Question: I am using Lazarus 0.9.30.2.
I have a standard TForm with a standard TStringGrid on it. The string grid has no columns or rows on it at design time. In the Object Inspector the following values are set.
'''
ColCount = 0
Columns = 0
FixedCols = 0
FixedRows = 0
RowCount = 0
'''
I want to add a number of TGridColumns at run time, and have been able to do so but always get a fixed column, which I don't want. I have written code very similar to the sample below to do so. When I compile and run it I get the following.

How do I get rind of the fixed column at run time and just leave the remaining columns?
'''
unit test;
{$mode objfpc}{$H+}
interface
uses
Classes, SysUtils, FileUtil, Forms, Controls, Graphics, Dialogs, Grids;
type
TForm1 = class(TForm)
SgGrid: TStringGrid;
procedure FormCreate(Sender: TObject);
end;
var
Form1: TForm1;
implementation
{$R *.lfm}
procedure TForm1.FormCreate(Sender: TObject);
var
GridColumn : TGridColumn;
anIndex : integer;
begin
for anIndex := 0 to 5 do
begin
GridColumn := SgGrid.Columns.Add;
GridColumn.Width := 50;
GridColumn.Title.Caption := 'Col ' + inttostr(anIndex);
end; {for}
end;
end.
'''
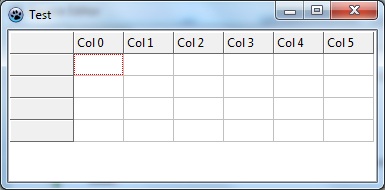
Answer: I think it's such kind of a feature (or bug from another point of view). If you have at design time your string grid empty (0 cols, 0 rows), at runtime when you add a column, the following properties are being set to the default, stored values.
- <URL>
How to workaround it:
- either set the <URL>
I'm suspecting the 'TCustomGrid.AdjustCount' procedure, but it's just a wild guess and off topic here.